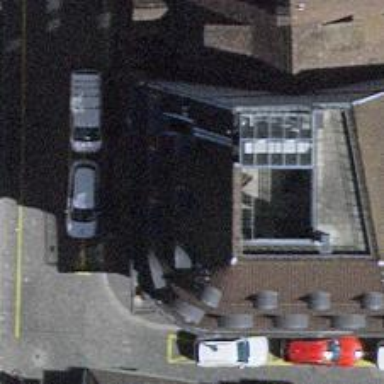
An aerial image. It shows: Restaurant.